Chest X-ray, PA view. Patient: 49 years old, sex F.
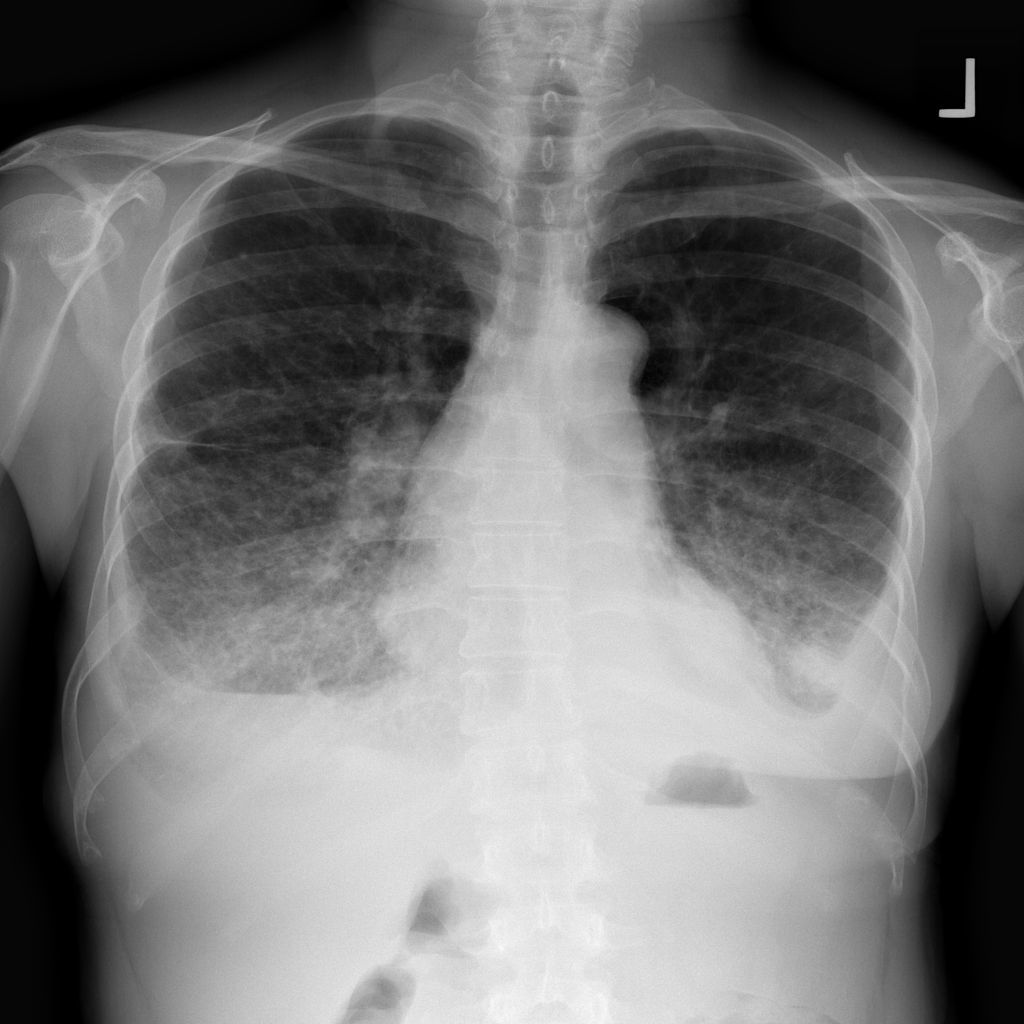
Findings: Effusion